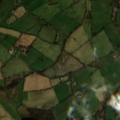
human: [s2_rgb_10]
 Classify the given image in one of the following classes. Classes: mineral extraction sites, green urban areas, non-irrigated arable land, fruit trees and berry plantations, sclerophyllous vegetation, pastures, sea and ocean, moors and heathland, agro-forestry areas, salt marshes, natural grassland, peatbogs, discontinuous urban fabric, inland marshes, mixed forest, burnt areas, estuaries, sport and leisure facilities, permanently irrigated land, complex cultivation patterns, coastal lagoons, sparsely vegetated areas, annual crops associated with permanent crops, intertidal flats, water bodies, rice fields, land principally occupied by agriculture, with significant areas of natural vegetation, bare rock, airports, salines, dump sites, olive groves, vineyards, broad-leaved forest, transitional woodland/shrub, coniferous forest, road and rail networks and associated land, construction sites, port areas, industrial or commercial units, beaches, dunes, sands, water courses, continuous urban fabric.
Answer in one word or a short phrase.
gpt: pastures